Current action and preconditions to check: trajectory_clear

Your task: For each precondition in the list above, predict whether it will hold at this action.

Consider the current scene as observed from the mobile robot's camera, and analyze the predicted future states of all dynamic agents (e.g., people, animals, vehicles, or any moving entities) within the NEXT SECOND.

IMPORTANT: Only answer "very likely" if you are absolutely certain—based on strong, clear evidence—that a dynamic agent will violate the precondition in the predicted future state. Do NOT answer "very likely" for unlikely, ambiguous, or low-probability risks.

Ask yourself for each precondition: Is there a high probability, with clear and convincing evidence, that the predicted future states of any dynamic agent will interfere with the predicted future state of the currently executing action within the NEXT SECOND, causing that precondition to fail?

Assess the risk level based on these predictions. Use "likely" or "very likely" if motions create a clear risk of interference.

Use "neutral" or "improbable" if agents are nearby but their predicted paths are clearly diverging or non-conflicting.

Failure Risk Categories: "very improbable", "improbable", "neutral", "likely", "very likely"

Answer Format: Output ONLY the probability_of_failure value from these categories: "very improbable", "improbable", "neutral", "likely", "very likely"

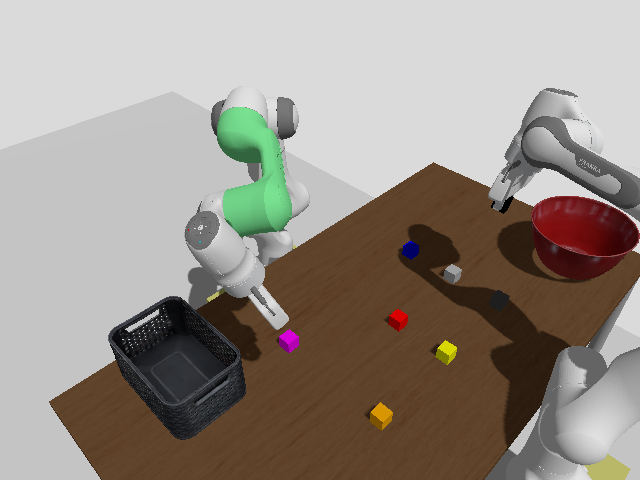

Answer: very improbable